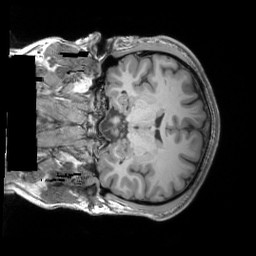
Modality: T1w
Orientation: coronal
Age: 22
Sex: male
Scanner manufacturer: siemens
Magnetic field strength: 3 T
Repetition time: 2.53 s
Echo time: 0.00326 s